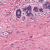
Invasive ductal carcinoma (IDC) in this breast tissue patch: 0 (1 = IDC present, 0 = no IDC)